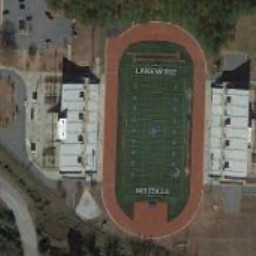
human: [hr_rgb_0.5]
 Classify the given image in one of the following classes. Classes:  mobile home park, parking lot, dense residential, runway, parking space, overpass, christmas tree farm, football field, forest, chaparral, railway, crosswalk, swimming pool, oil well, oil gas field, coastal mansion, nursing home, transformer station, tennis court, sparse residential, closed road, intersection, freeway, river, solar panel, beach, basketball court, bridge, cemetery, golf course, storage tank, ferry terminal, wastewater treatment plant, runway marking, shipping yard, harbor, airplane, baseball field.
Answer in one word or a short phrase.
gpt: football field